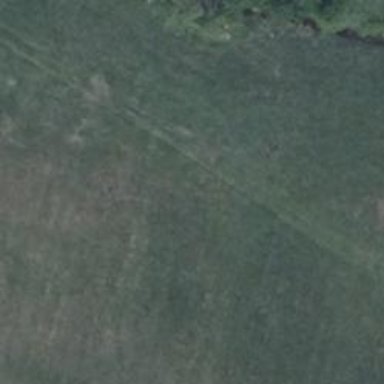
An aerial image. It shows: Path covered in grass.